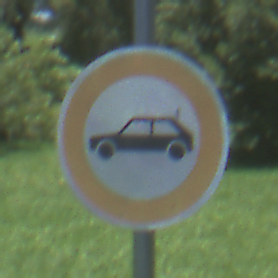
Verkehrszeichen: VerbotPersonenkraftwagen
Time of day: Midday
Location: Outdoor (Nature)
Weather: Clear
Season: Summer
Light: Natural